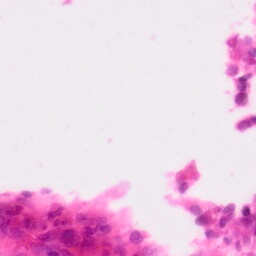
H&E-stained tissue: Colon